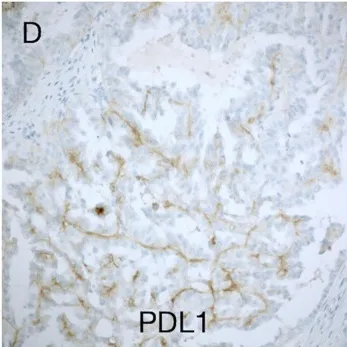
Histomorphological findings in our patient with hereditary leiomyomatosis and renal cell cancer syndrome. (C, D) There were few tumor-infiltrating lymphocytes (TILs). Approximately 30% of the tumor cells exhibited programmed cell death-ligand 1 (PD-L1) expression. TILs exhibited programmed cell death-1 (PD-1) expression (35%). Magnification, x100.
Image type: pathology (immunostaining)